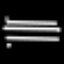
Label: line